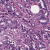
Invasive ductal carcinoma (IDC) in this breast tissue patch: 1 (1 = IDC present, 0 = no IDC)